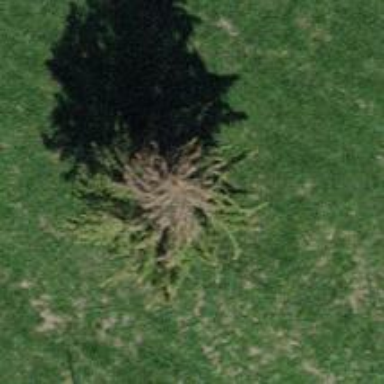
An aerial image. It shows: Evergreen needleleaved tree typically found in agricultural areas.